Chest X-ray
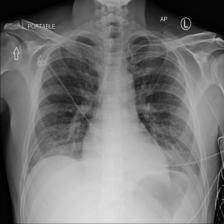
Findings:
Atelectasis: negative
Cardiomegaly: negative
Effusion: negative
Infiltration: negative
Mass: negative
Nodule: negative
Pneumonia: negative
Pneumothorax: negative
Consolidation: negative
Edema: negative
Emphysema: negative
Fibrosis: negative
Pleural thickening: negative
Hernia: negative